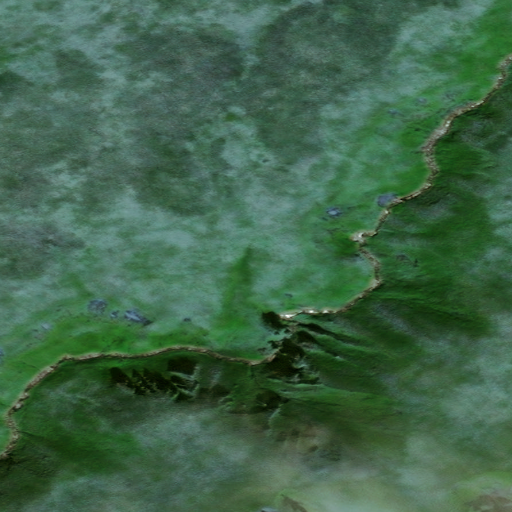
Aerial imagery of cape in Alaska named Vulcan Point containing only unknown